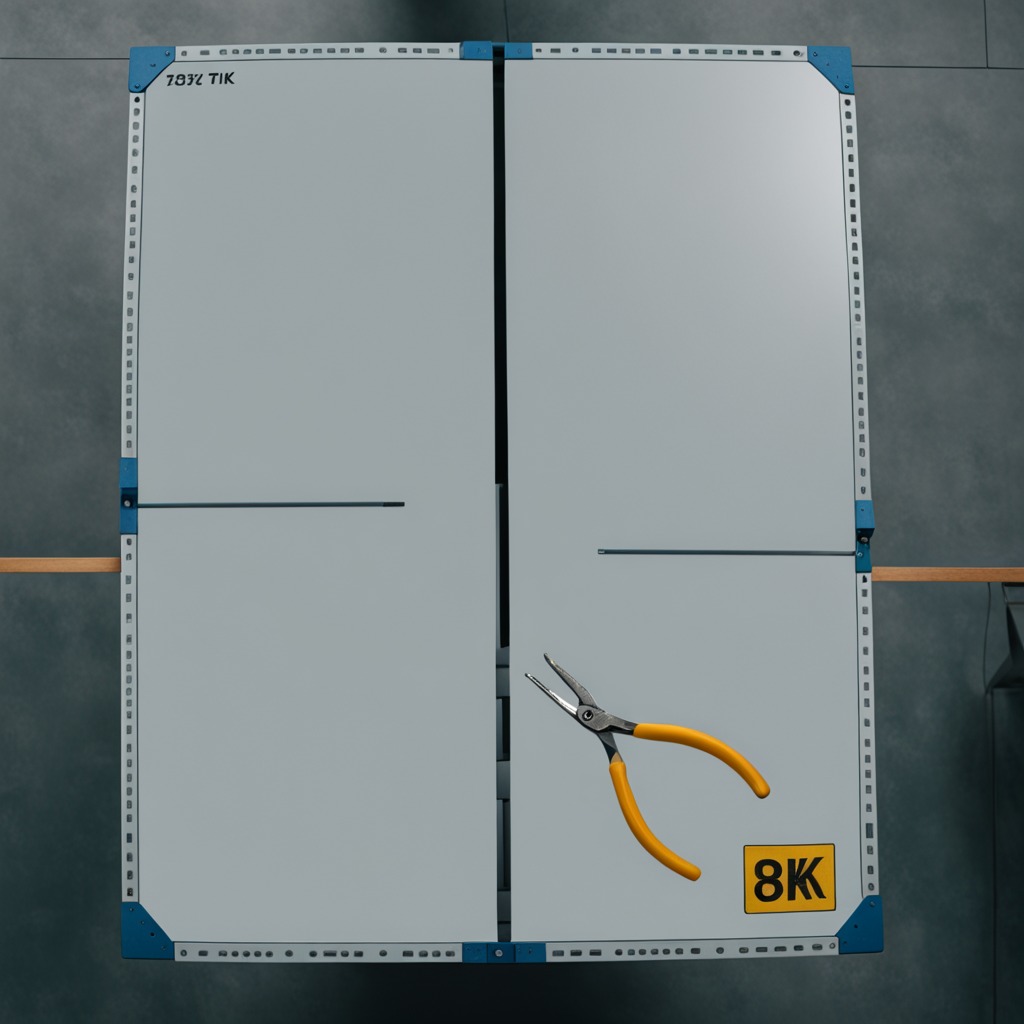
A plier is lying on the toolbox surface in an airplane hangar workshop.